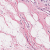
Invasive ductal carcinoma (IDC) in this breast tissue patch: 0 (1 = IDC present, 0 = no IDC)